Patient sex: M
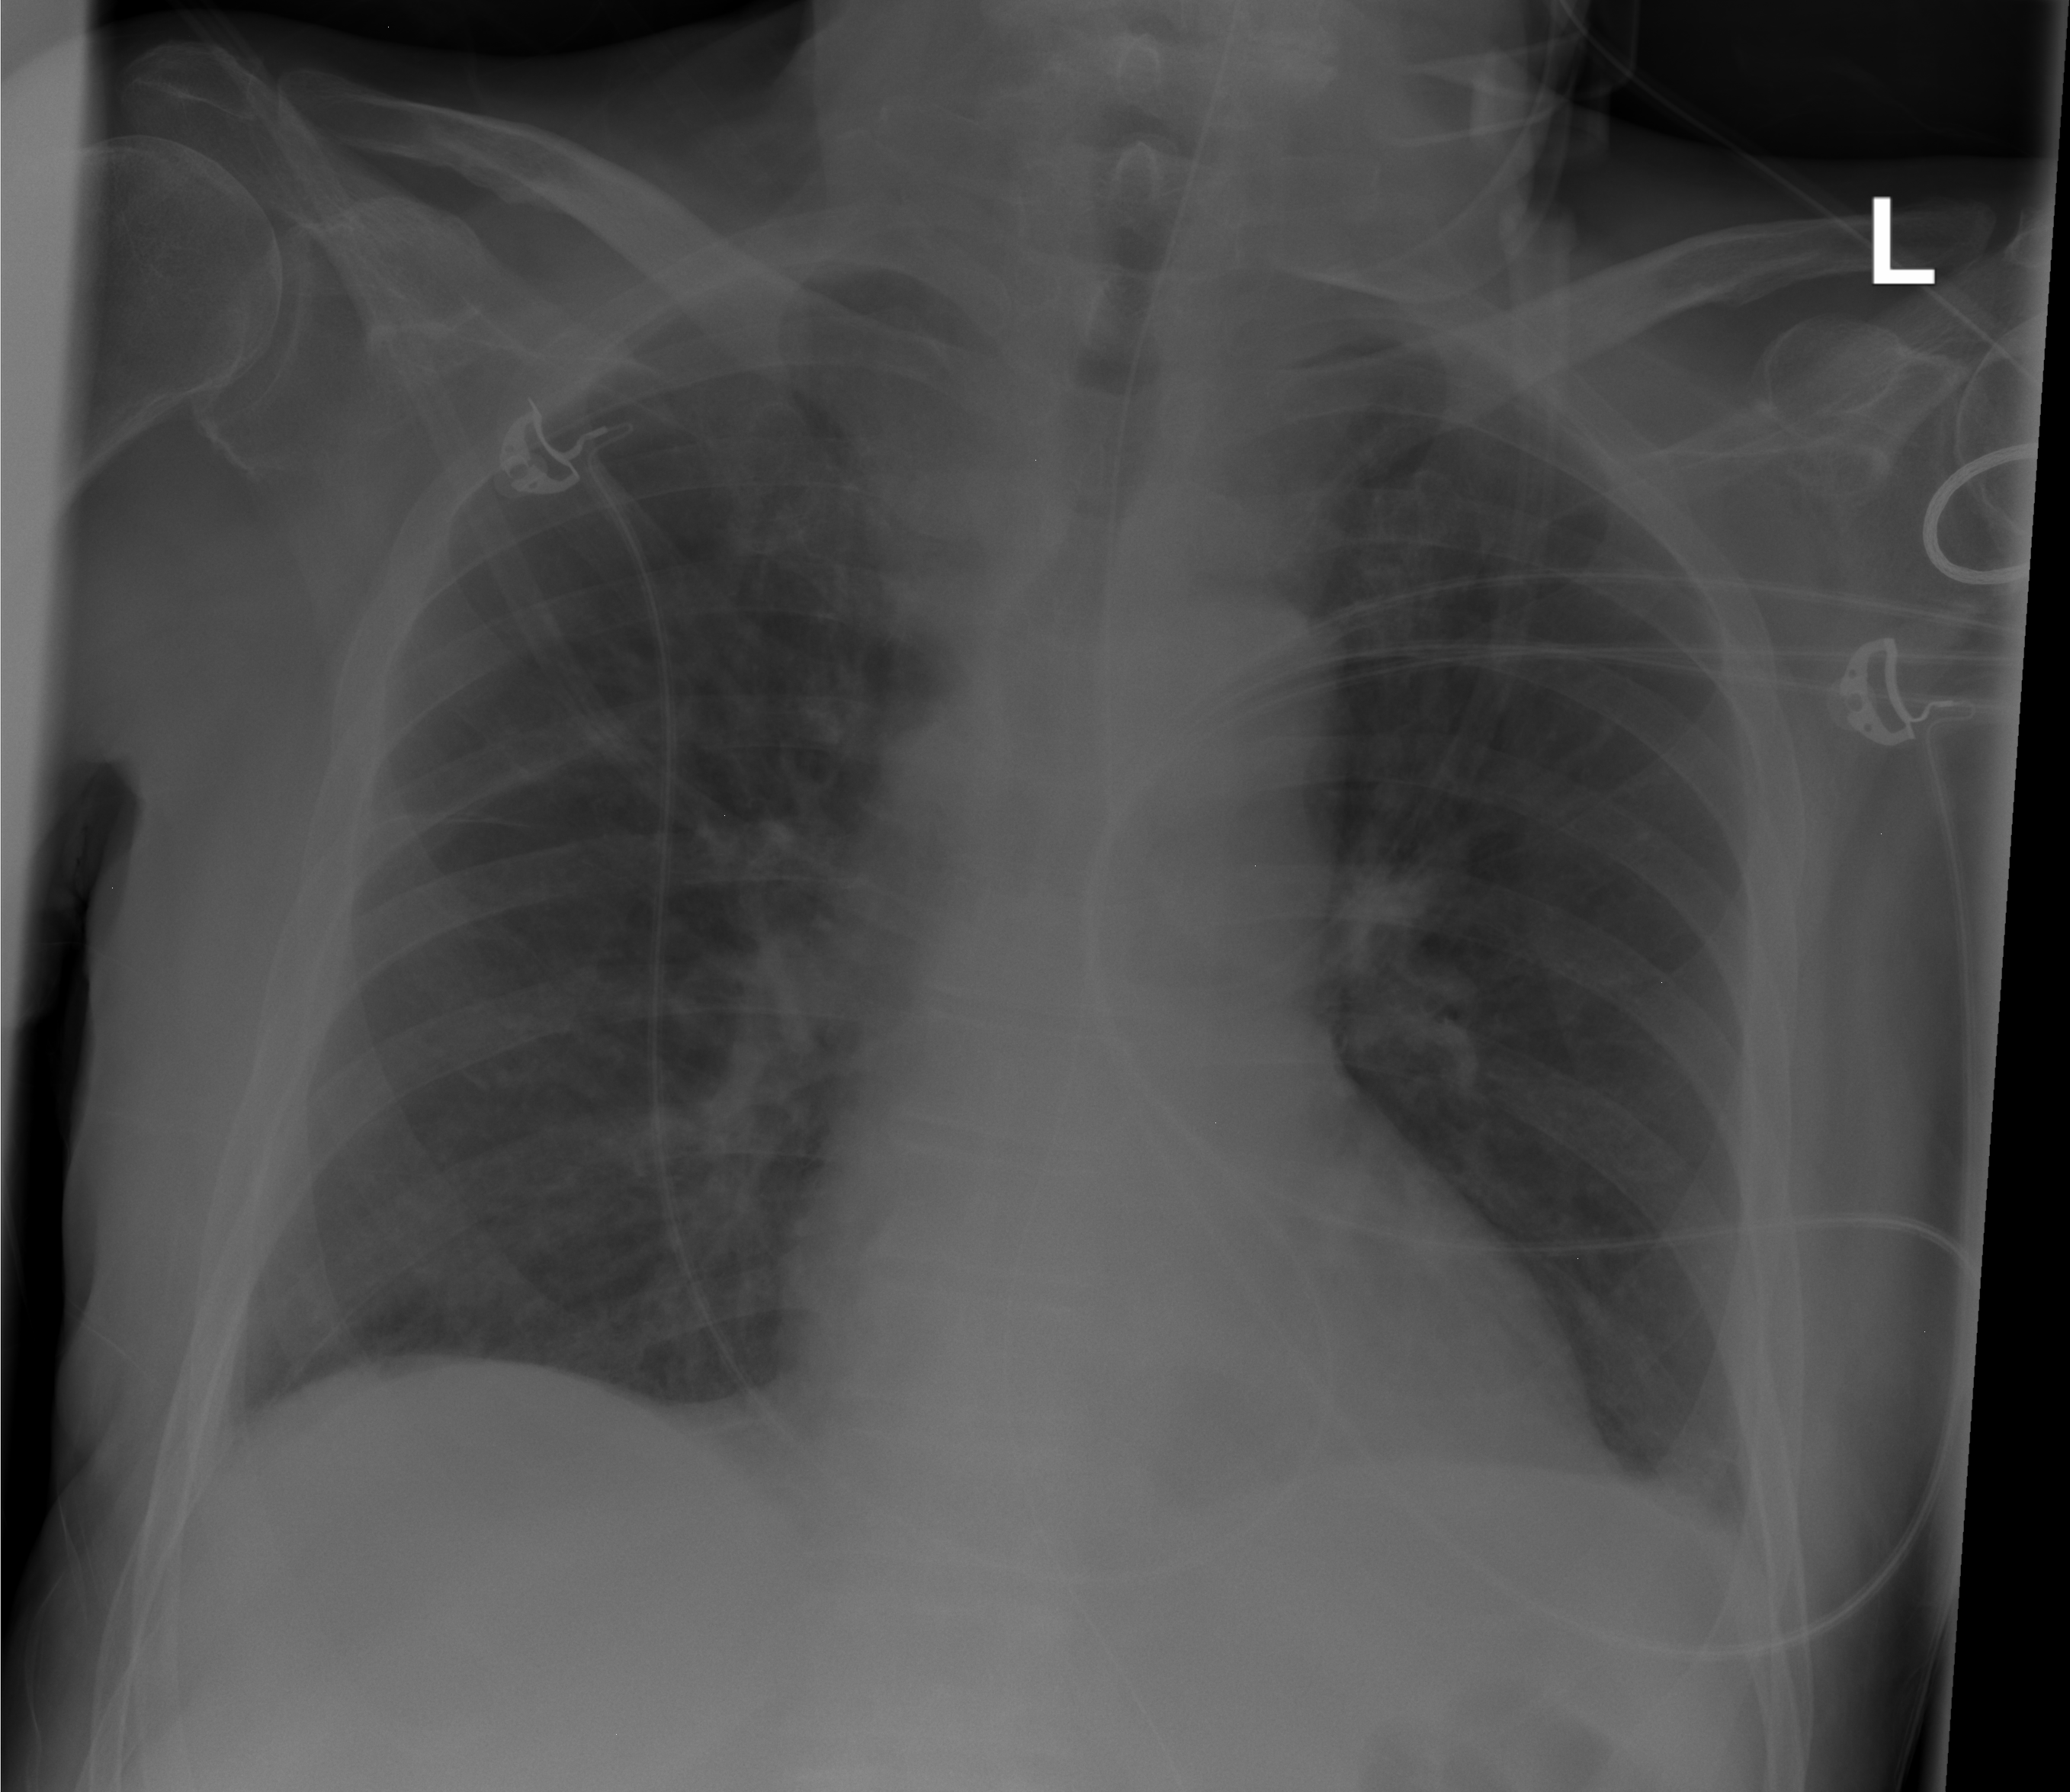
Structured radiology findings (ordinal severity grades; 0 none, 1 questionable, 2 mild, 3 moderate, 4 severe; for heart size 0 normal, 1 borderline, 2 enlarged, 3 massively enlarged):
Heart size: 0
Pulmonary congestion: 0
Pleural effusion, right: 2
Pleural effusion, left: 2
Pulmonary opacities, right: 0
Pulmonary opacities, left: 0
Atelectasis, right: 2
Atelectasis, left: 2